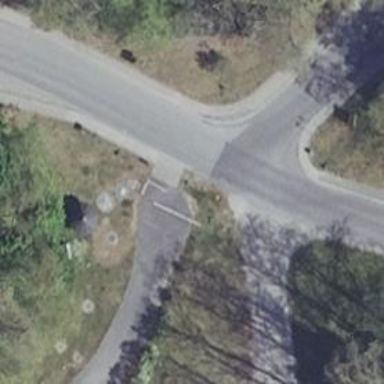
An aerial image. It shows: Road with "give way" sign.